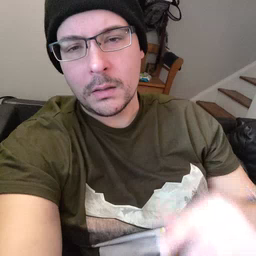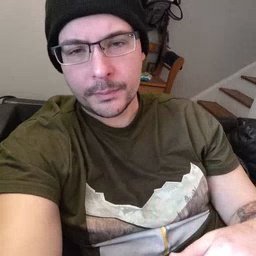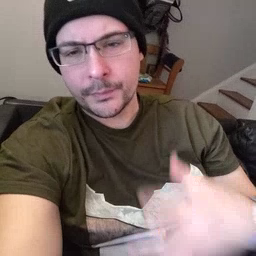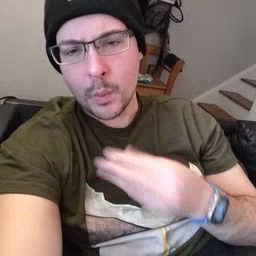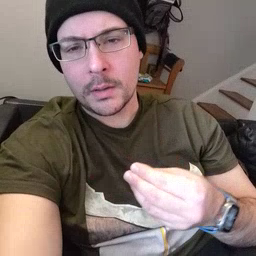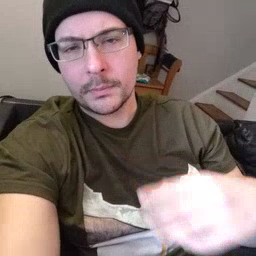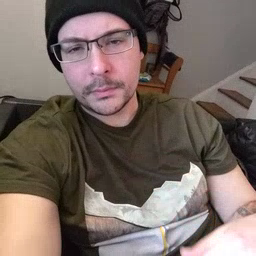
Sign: white